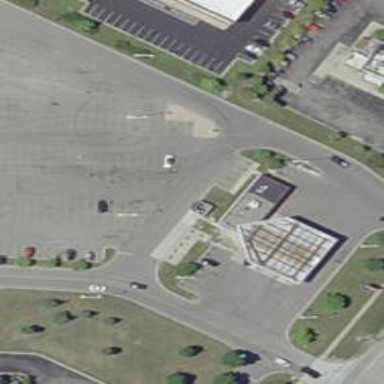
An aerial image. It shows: Convenience shop.